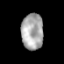
Tissue: prostate
Cell type: Myeloid cells
Senescence score: 0.336
Nuclear area (px): 775
Mean DAPI intensity: 169.717